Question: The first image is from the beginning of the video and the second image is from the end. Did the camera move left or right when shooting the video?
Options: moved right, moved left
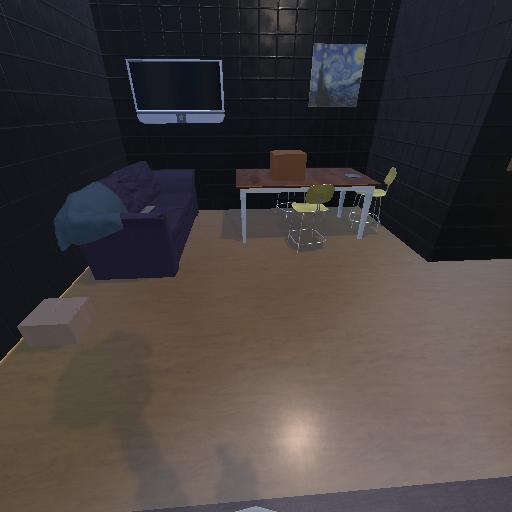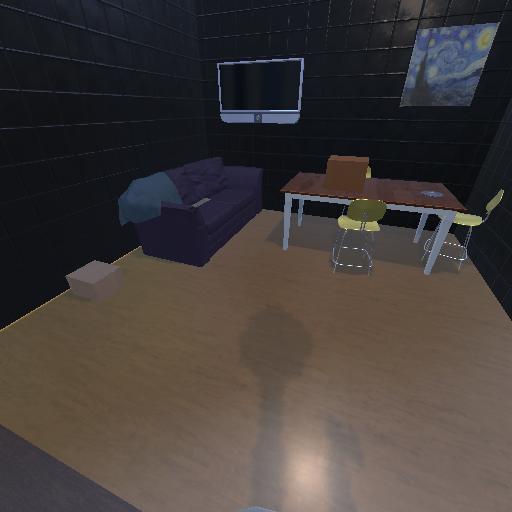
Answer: moved right